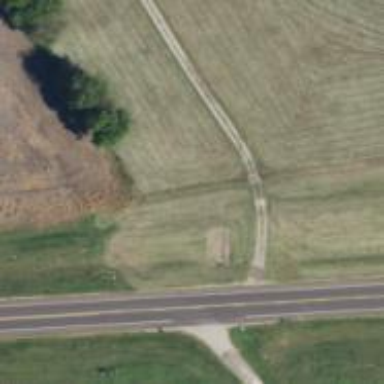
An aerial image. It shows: Driveway leading to service road.